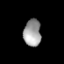
Tissue: prostate
Cell type: T cells
Senescence score: 0.2759
Nuclear area (px): 459
Mean DAPI intensity: 158.436